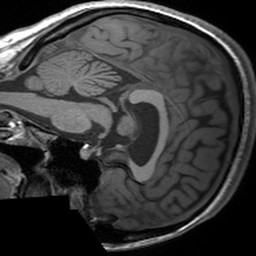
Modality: T1w
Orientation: sagittal
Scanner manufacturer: siemens
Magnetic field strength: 3 T
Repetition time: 1.54 s
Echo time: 0.00234 s